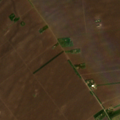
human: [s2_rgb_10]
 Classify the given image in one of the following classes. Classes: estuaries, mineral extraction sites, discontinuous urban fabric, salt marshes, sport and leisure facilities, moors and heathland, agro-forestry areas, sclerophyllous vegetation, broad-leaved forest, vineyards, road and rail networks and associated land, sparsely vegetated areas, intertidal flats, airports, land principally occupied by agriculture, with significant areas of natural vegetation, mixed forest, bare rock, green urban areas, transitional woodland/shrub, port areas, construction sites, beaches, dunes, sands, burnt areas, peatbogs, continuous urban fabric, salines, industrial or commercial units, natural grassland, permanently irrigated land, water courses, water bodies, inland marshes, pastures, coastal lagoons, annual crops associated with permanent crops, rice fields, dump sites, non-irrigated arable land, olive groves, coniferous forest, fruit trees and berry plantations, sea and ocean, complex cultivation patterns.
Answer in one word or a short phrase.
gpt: non-irrigated arable land